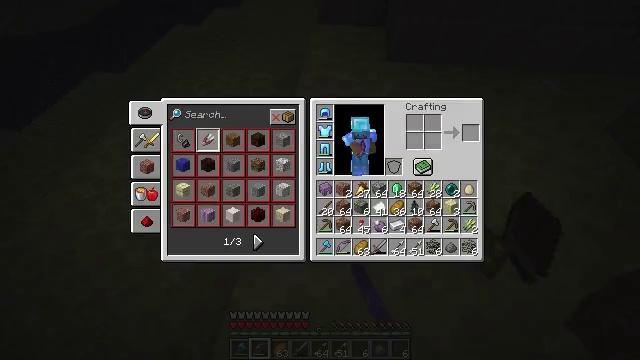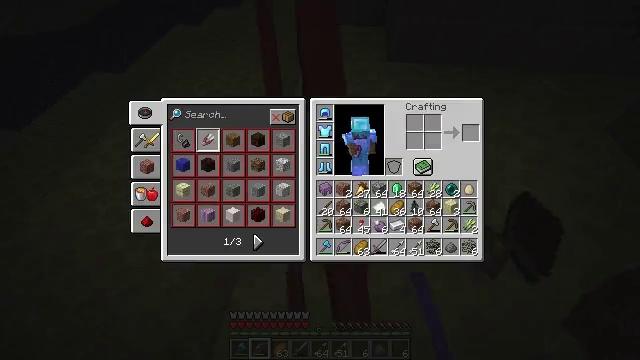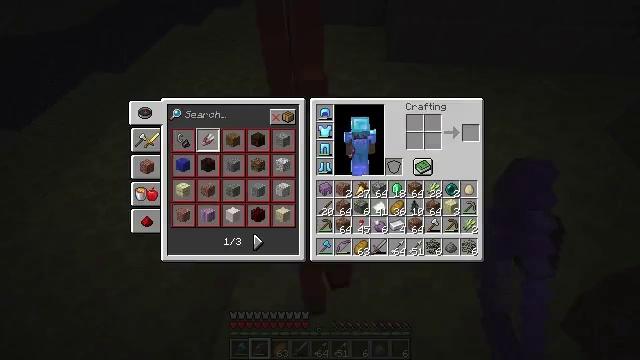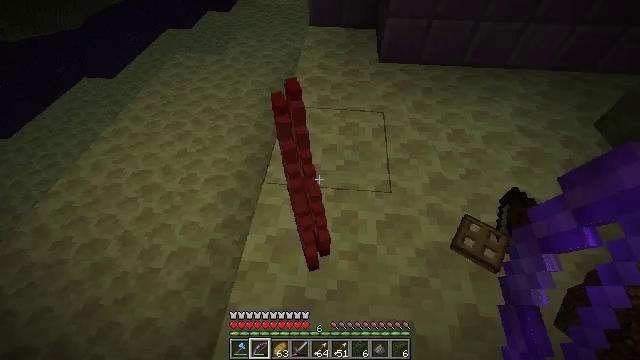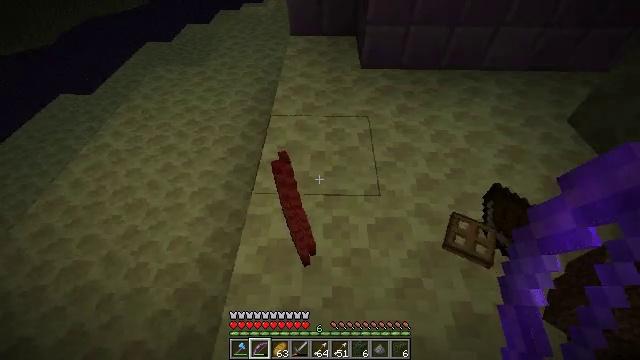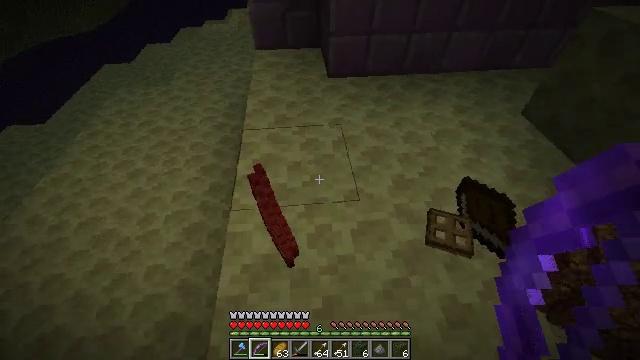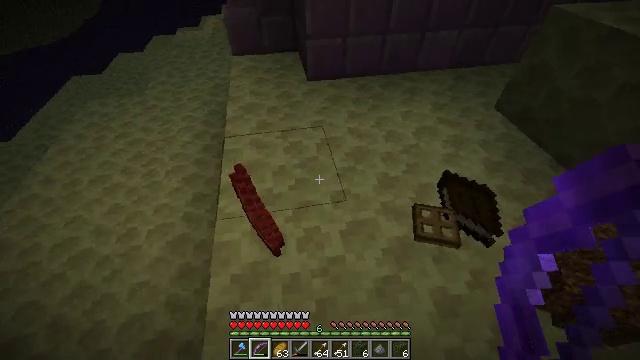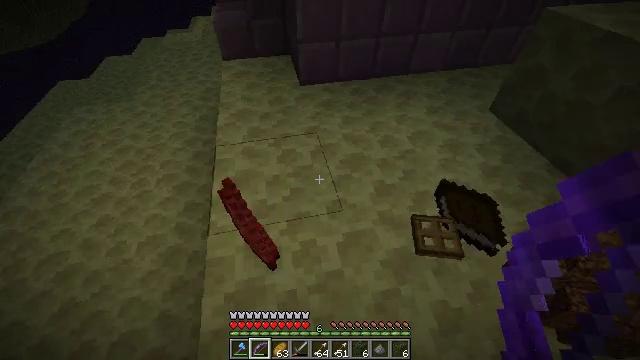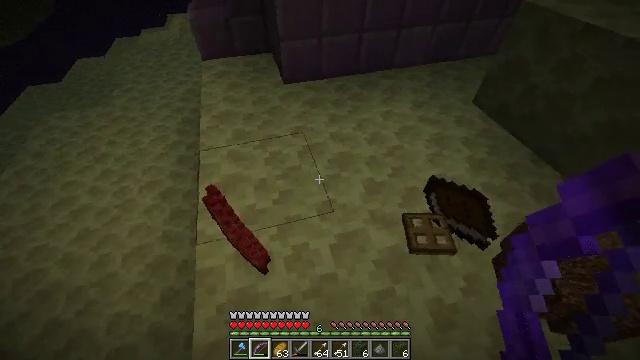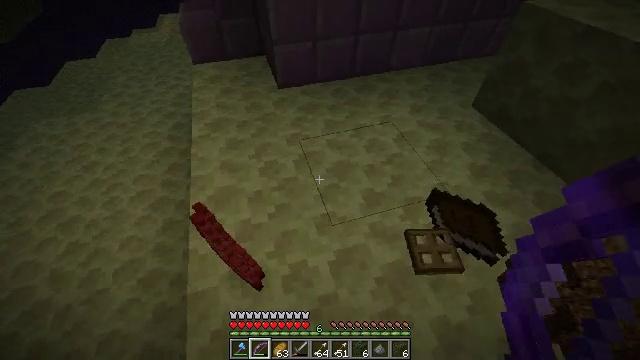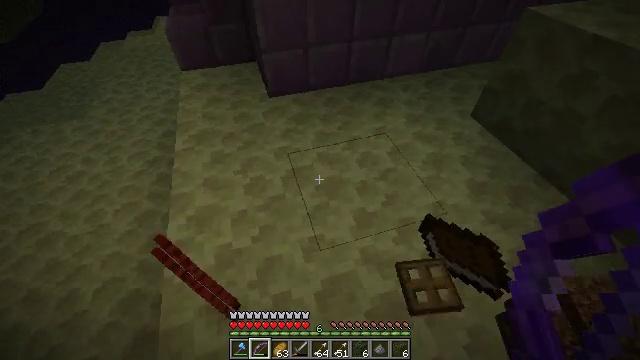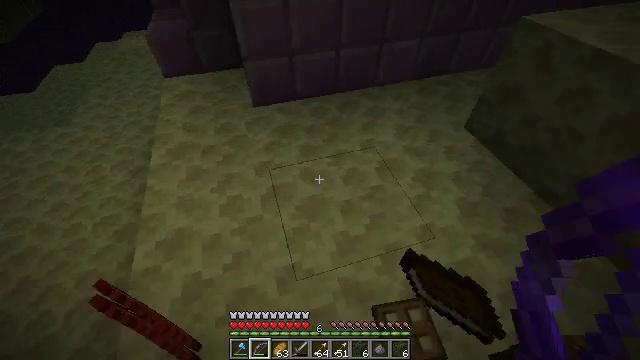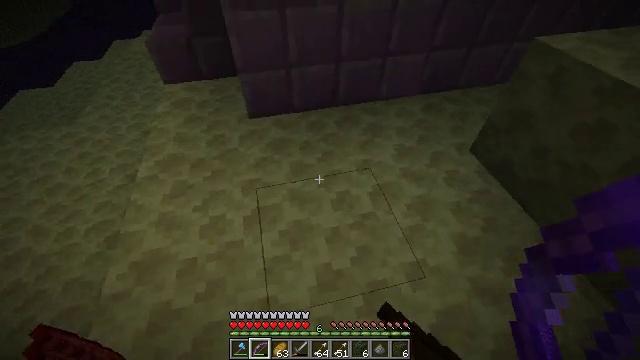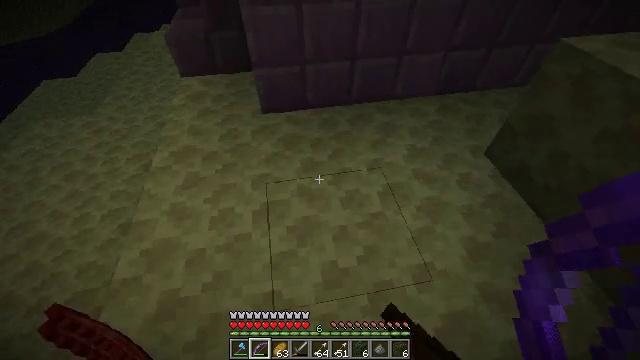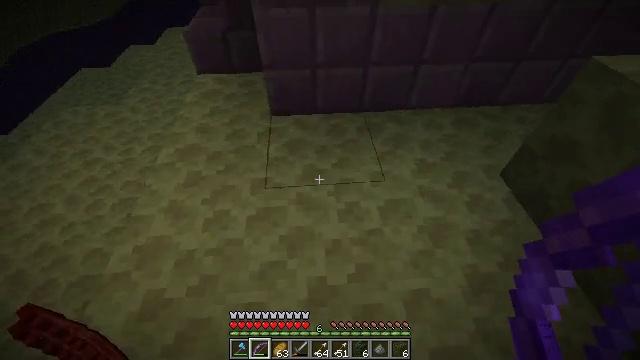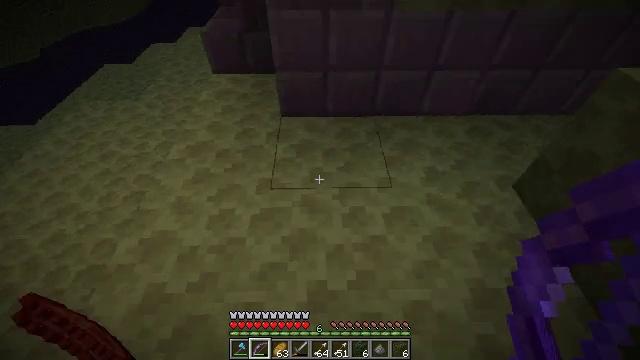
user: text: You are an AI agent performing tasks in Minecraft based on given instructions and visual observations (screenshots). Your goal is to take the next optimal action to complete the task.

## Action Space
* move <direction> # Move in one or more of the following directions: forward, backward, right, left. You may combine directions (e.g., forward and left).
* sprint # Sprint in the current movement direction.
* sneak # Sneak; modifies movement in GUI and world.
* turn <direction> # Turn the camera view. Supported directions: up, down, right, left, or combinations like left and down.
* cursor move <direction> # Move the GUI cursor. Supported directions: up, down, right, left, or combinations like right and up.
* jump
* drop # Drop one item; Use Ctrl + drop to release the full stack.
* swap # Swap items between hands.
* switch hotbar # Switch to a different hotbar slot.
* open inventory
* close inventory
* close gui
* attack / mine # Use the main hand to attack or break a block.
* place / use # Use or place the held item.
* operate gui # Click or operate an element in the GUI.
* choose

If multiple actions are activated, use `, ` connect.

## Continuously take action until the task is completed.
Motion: motion action
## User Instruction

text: Remove a granite from the inventory.
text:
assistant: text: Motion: open gui
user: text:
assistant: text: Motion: no_op
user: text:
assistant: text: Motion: cursor move right
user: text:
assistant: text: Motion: turn right and up, close gui
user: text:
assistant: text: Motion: turn right and up
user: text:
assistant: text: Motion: turn right
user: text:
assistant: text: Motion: move forward, turn right
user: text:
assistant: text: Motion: move forward, turn right
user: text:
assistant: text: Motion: move forward and move right, turn right
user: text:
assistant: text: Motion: move forward and move right
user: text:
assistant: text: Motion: move forward and move right
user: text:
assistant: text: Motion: move forward and move right, turn left
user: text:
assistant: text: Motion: turn left
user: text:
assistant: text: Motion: turn left
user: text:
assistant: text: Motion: turn left
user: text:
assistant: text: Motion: turn left and up
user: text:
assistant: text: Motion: turn left and up
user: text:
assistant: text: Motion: turn left and up
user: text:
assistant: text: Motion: no_op
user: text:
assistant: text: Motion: no_op
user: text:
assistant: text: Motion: attack / mine
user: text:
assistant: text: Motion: attack / mine
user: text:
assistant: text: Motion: attack / mine
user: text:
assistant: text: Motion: no_op
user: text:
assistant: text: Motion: no_op
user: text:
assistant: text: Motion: no_op
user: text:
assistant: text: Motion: no_op
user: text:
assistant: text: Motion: open inventory
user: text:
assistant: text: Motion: open inventory
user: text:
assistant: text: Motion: open inventory